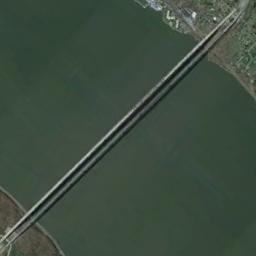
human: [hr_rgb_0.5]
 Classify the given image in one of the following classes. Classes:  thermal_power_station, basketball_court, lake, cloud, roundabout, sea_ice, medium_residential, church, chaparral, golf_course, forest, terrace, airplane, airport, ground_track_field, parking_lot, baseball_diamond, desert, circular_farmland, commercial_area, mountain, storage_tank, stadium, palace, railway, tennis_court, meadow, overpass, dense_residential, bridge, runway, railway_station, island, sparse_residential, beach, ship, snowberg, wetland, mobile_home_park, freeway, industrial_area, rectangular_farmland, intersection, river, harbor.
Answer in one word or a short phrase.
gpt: bridge